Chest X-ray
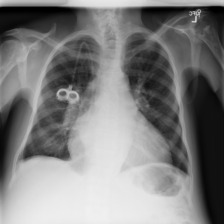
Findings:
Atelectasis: positive
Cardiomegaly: positive
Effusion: positive
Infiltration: negative
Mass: negative
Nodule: negative
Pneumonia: negative
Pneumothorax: negative
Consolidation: negative
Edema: negative
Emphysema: negative
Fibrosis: negative
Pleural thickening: negative
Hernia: negative